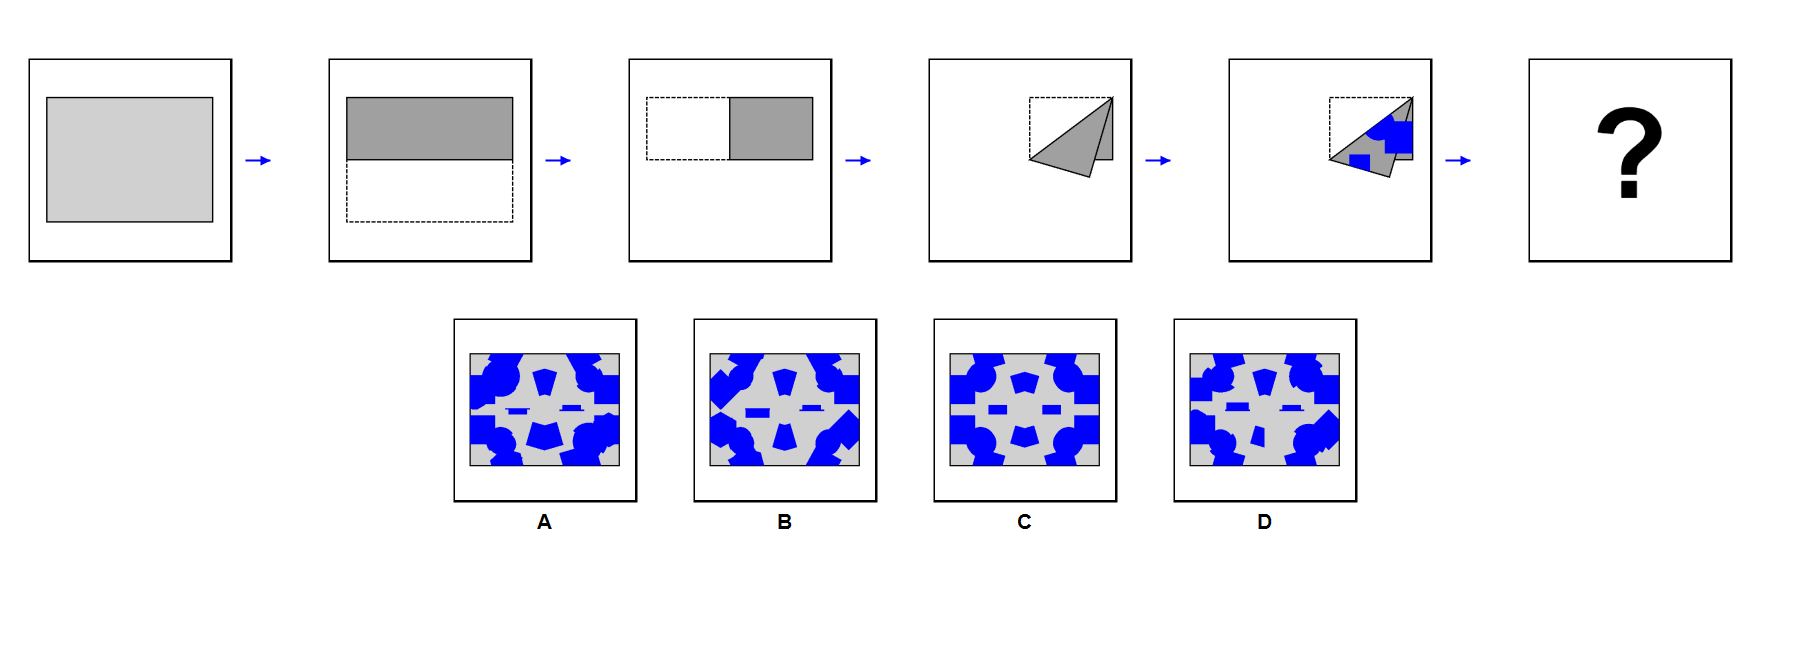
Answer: C